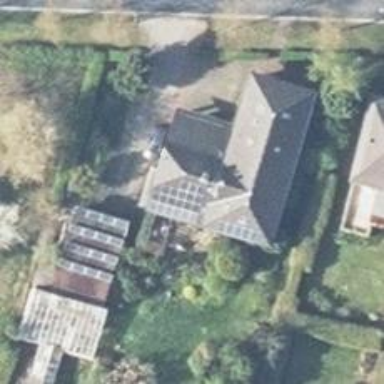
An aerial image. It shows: Small solar photovoltaic panel used as generator to produce electricity.